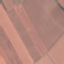
Label: AnnualCrop